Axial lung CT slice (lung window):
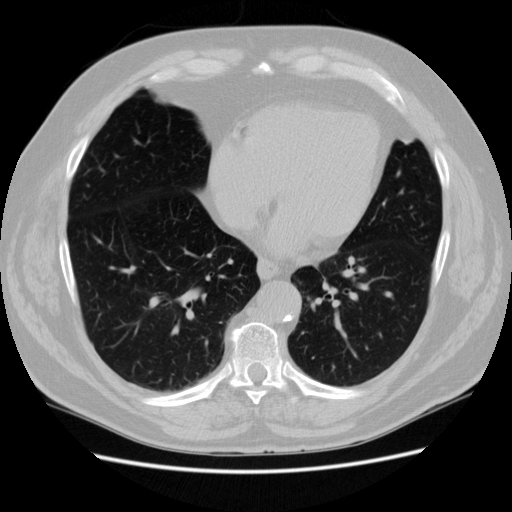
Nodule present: no